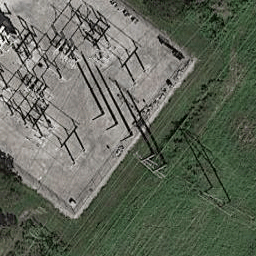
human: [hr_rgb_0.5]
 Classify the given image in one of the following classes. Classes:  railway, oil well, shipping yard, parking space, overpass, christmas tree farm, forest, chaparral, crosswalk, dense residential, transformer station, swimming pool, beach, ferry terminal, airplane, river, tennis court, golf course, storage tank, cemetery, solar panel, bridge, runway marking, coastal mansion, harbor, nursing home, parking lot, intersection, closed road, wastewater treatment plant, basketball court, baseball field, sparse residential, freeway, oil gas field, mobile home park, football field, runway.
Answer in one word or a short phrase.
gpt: transformer station